Aerial crown-view tile of a tropical tree (Barro Colorado Island, Panama), acquired 20250818:
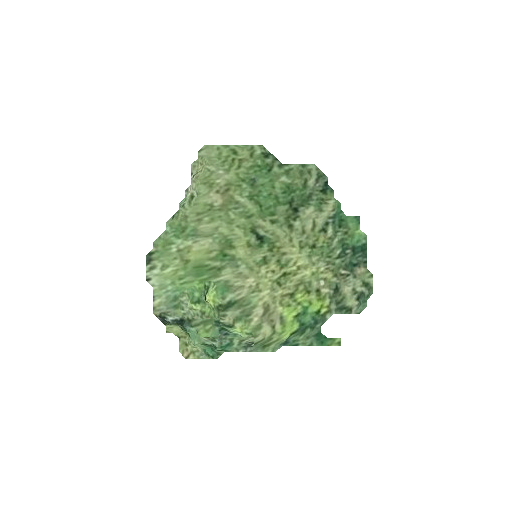
Species: Quararibea stenophylla
GBIF accepted scientific name: Quararibea stenophylla
Crown area: 50.495 m²